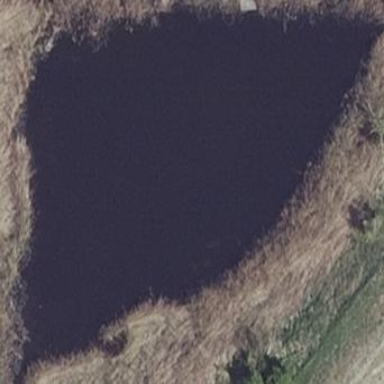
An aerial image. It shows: Peaceful pond surrounded by nature.